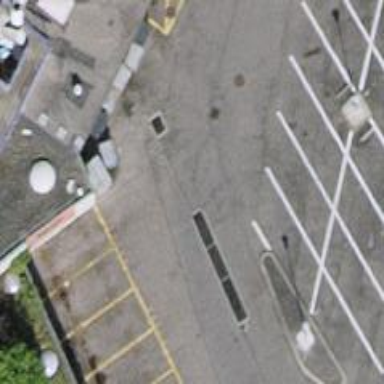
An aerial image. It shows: Asphalt parking aisle road for service vehicles.